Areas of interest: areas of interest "Yantai Daily"
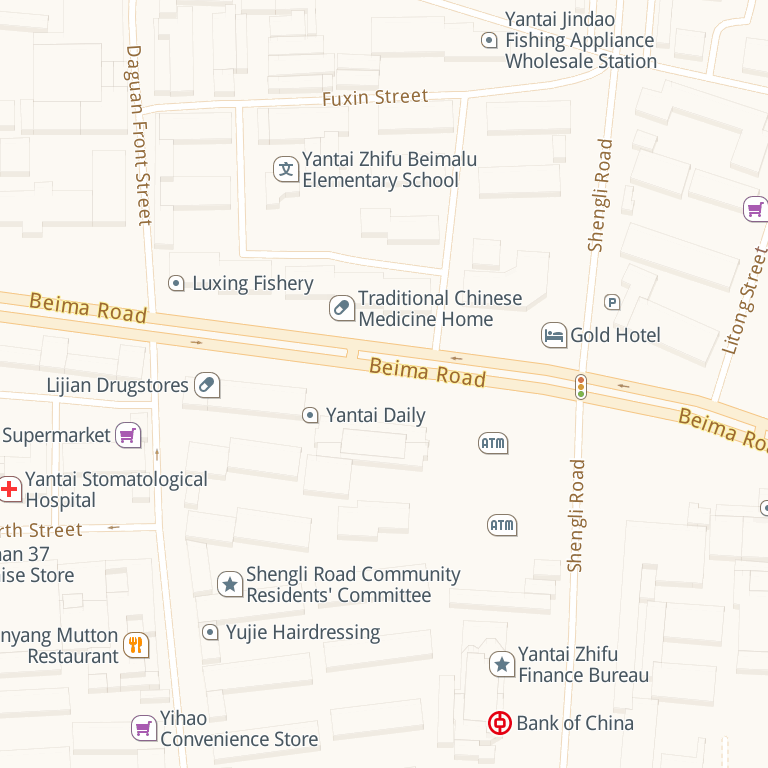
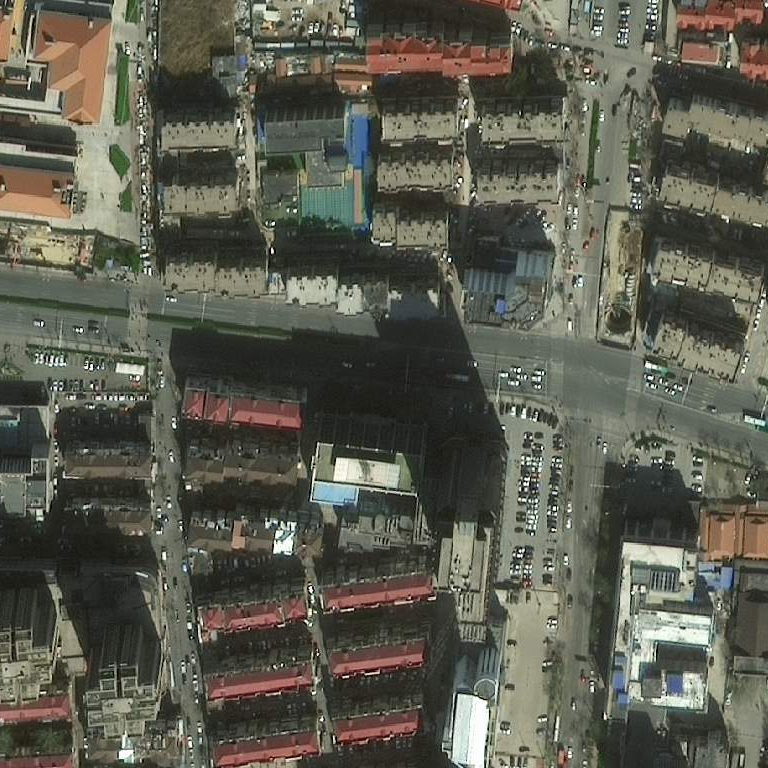